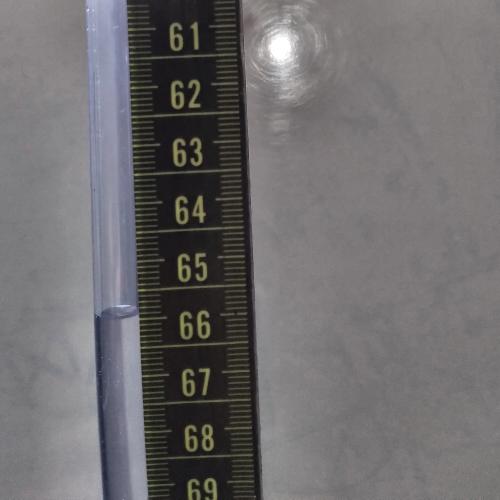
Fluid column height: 65.9 cm